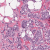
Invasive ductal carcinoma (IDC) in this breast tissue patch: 1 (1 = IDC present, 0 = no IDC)